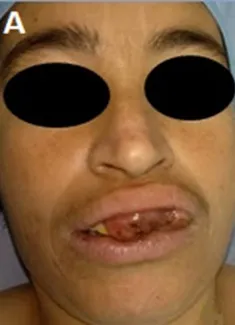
Extraoral view showing an exophytic mass causing mild labial superior swelling and preventing lips from closing.
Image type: medical_photograph (oral_photograph)